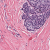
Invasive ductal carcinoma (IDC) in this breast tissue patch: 0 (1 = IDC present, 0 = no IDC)